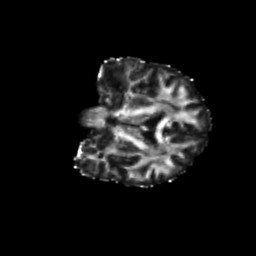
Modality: FA
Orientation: coronal
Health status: ill
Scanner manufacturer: siemens
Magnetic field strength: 3 T
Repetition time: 6.8 s
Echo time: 0.097 s